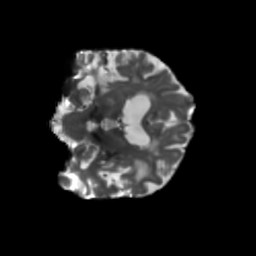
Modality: T2w
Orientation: coronal
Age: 66
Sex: female
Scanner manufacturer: siemens
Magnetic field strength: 3 T
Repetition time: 5.47 s
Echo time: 0.0854 s